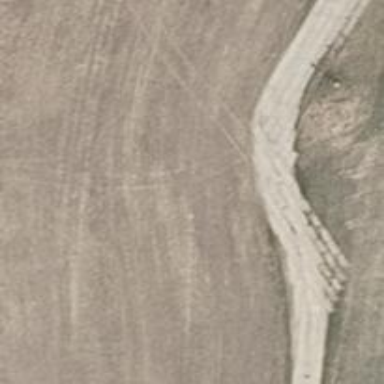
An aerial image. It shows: Concrete track with grade1 quality.